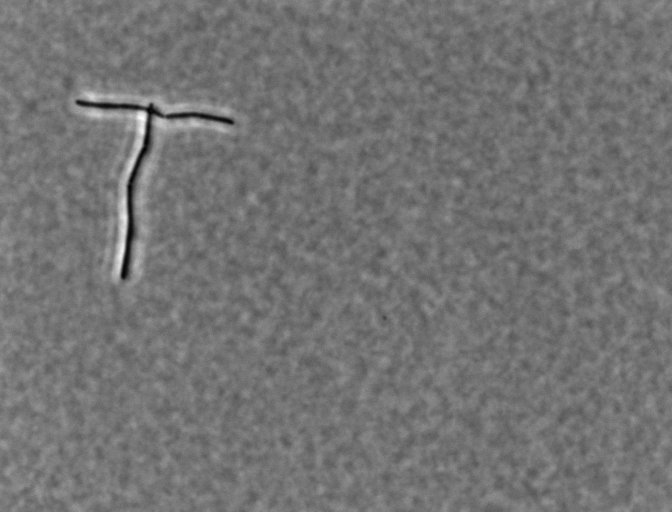
Bacillus subtilis